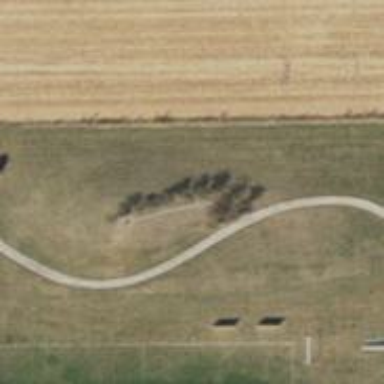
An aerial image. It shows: Simple path that serves as footway.